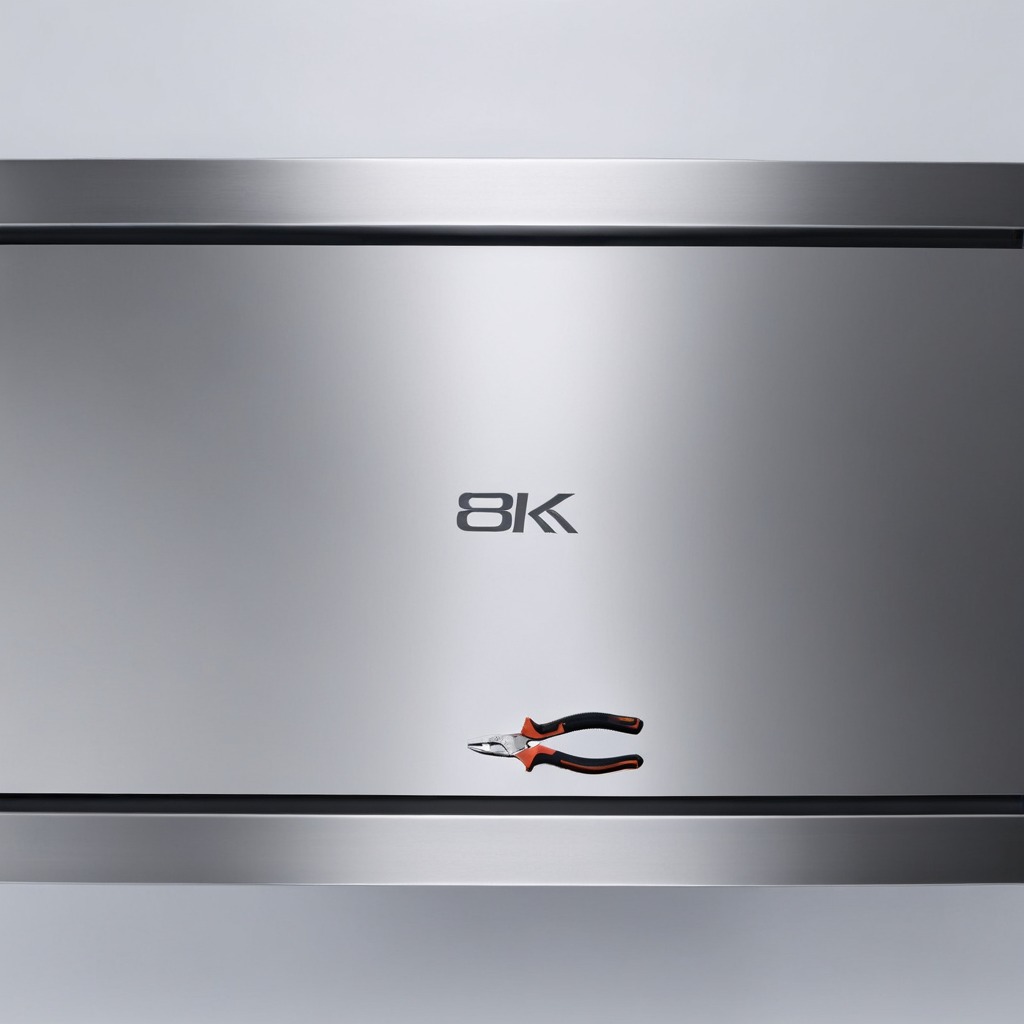
A plier is lying on a stainless steel table in a high-end prototyping lab.